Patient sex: M
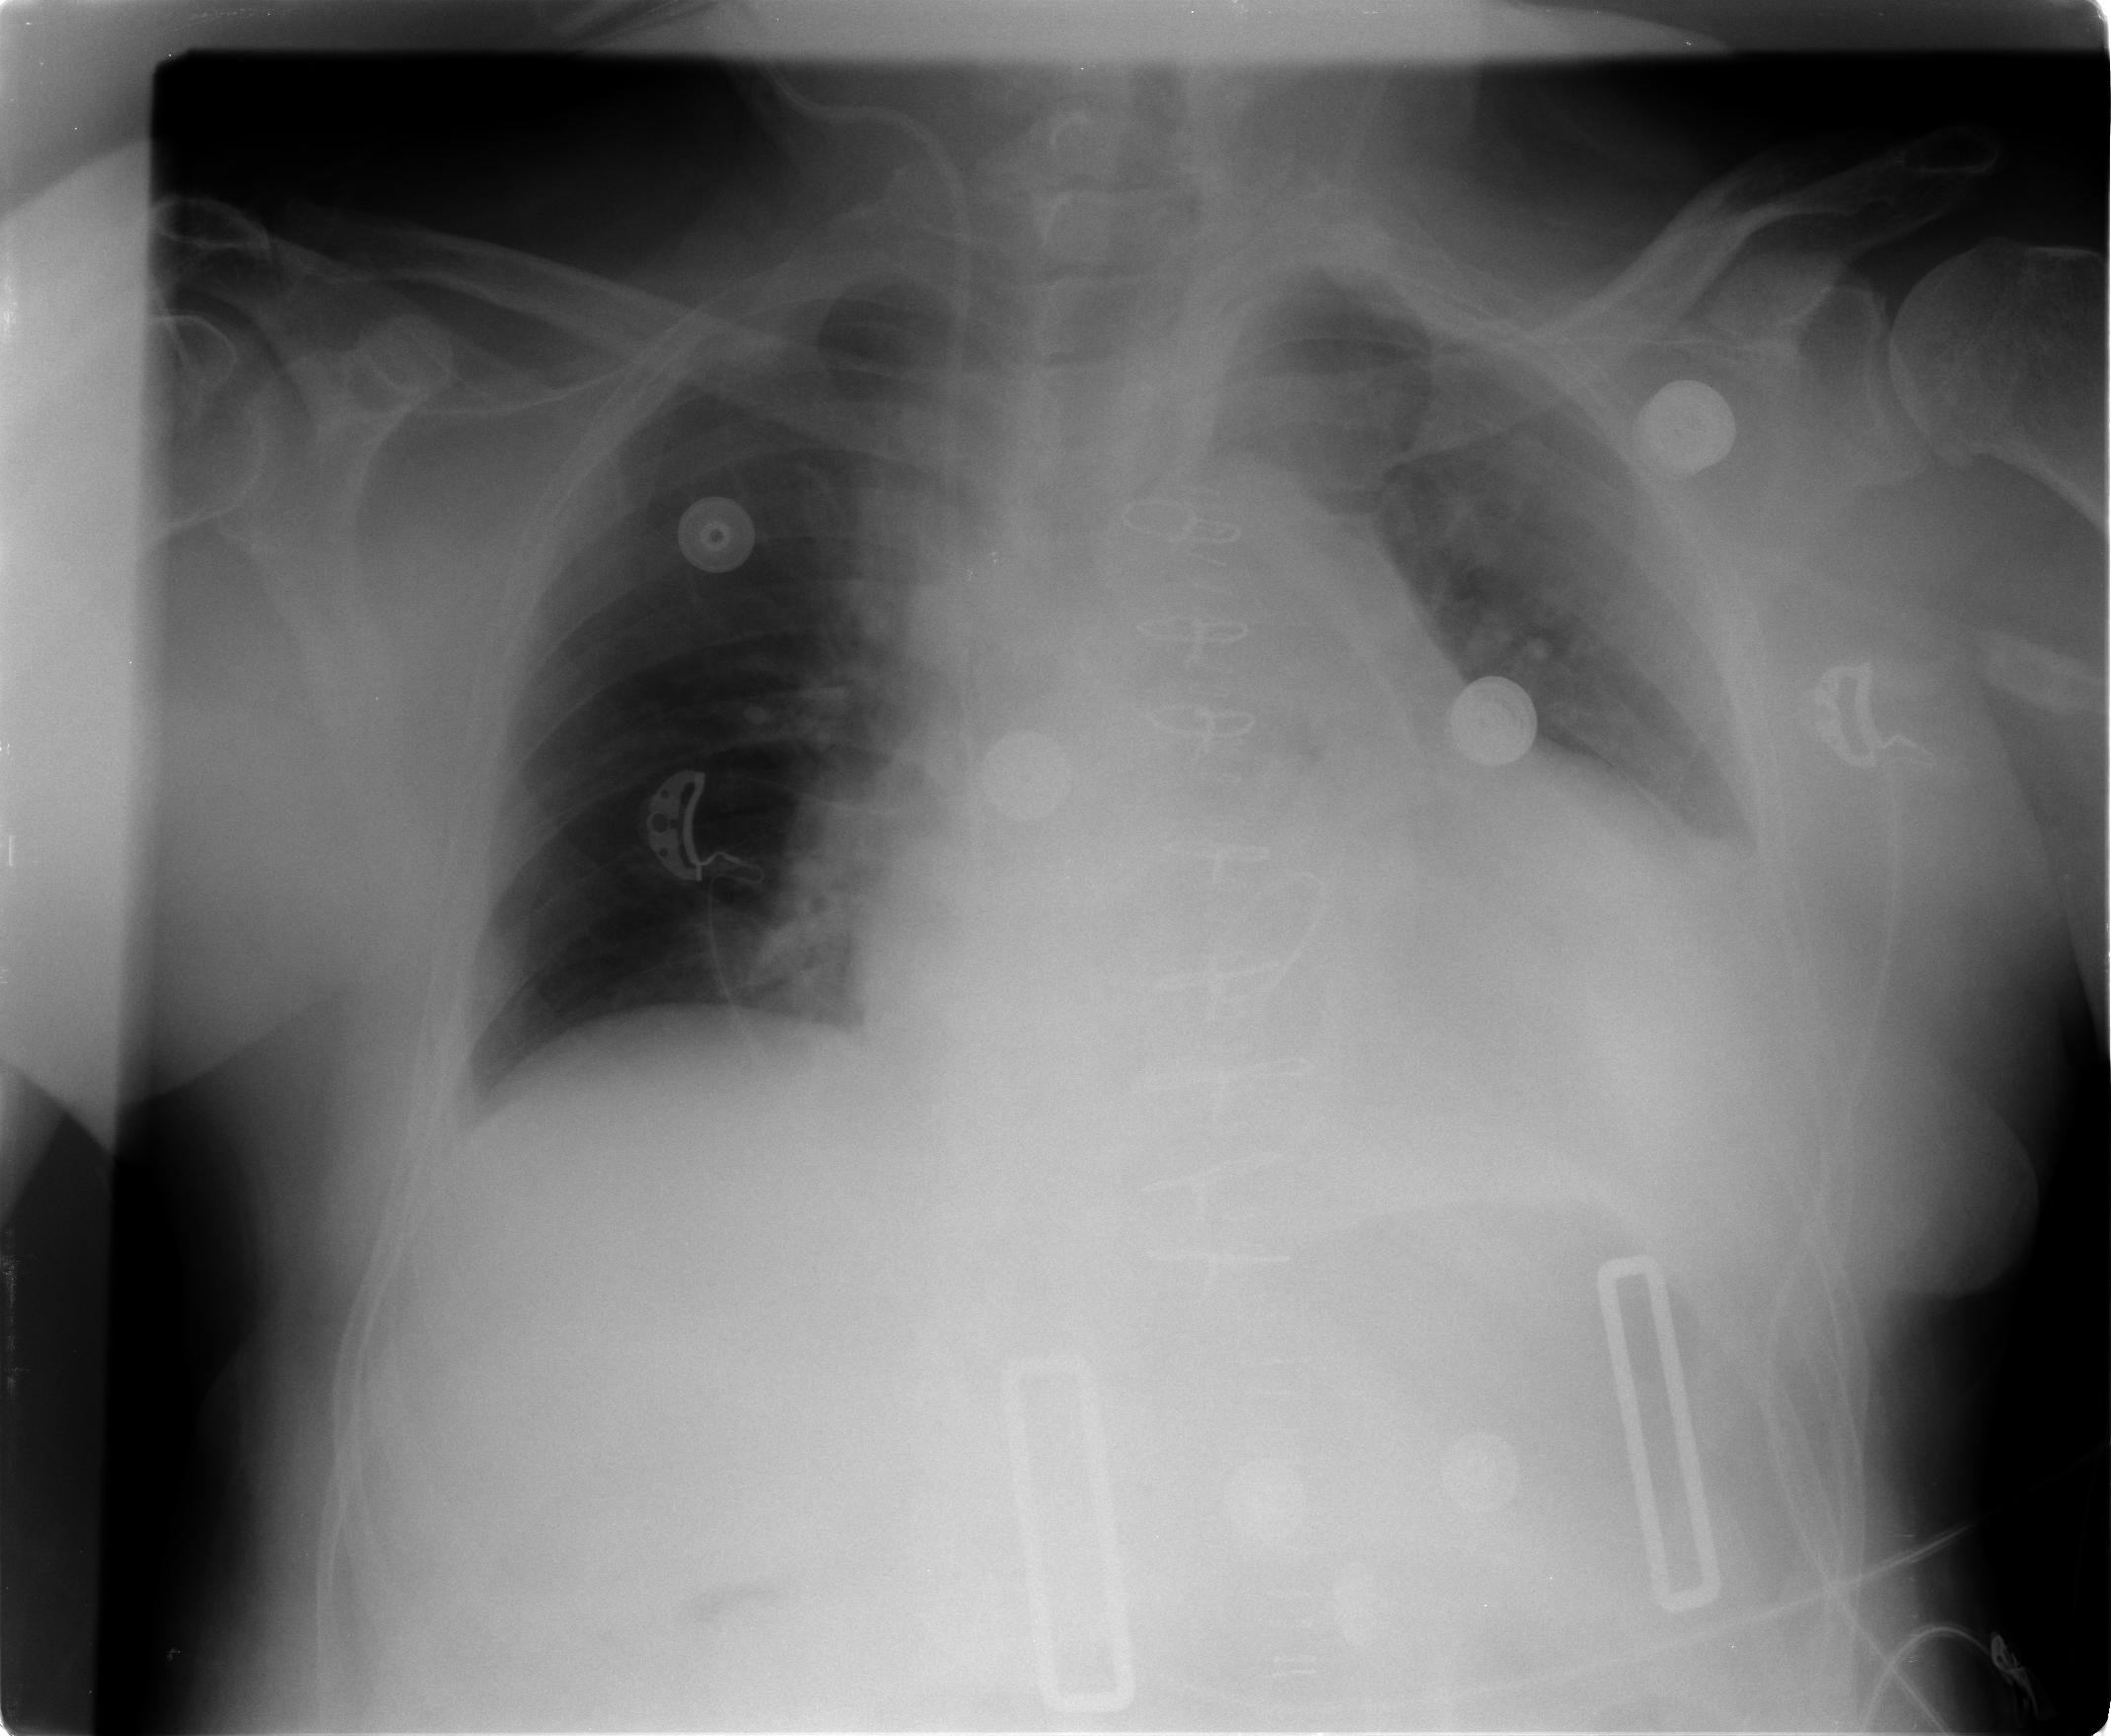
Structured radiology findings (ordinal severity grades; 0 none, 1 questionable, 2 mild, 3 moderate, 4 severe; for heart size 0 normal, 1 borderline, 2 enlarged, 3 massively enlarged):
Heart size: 2
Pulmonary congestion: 1
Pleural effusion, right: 1
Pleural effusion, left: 2
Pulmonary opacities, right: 0
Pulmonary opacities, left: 0
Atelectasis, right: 2
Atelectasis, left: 2